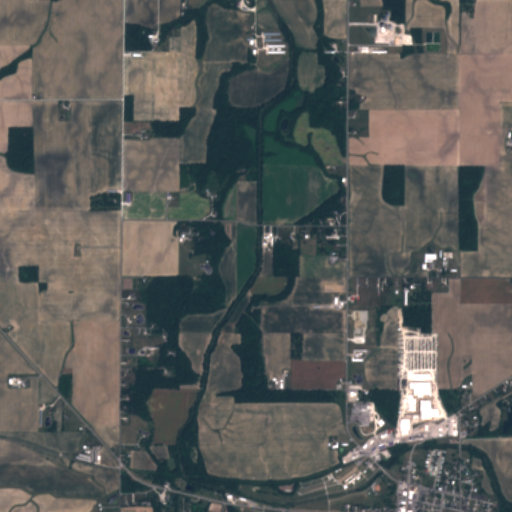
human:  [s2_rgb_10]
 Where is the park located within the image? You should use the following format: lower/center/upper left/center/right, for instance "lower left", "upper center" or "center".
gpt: The park is located in the lower right of the image.
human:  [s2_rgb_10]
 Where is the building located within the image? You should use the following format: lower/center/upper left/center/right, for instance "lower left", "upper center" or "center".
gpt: The building is located in the lower right of the image.
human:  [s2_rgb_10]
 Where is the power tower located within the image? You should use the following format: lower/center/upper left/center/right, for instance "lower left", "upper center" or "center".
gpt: There is no power tower in the image.